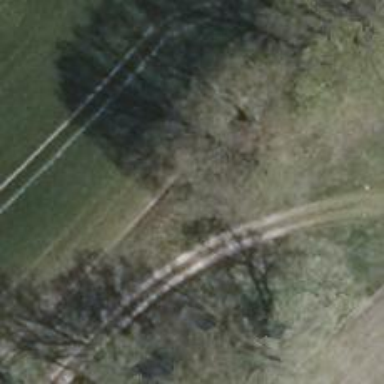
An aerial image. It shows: Sandy track road.